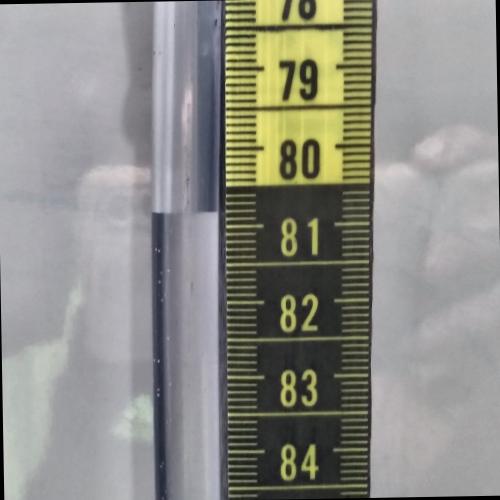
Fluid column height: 80.8 cm